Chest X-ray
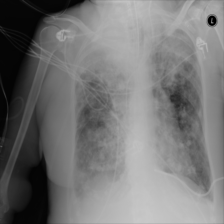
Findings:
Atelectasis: positive
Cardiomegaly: negative
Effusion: positive
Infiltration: positive
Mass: negative
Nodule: negative
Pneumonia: negative
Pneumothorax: negative
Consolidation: negative
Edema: negative
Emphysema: negative
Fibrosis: negative
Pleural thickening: negative
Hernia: negative